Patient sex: M
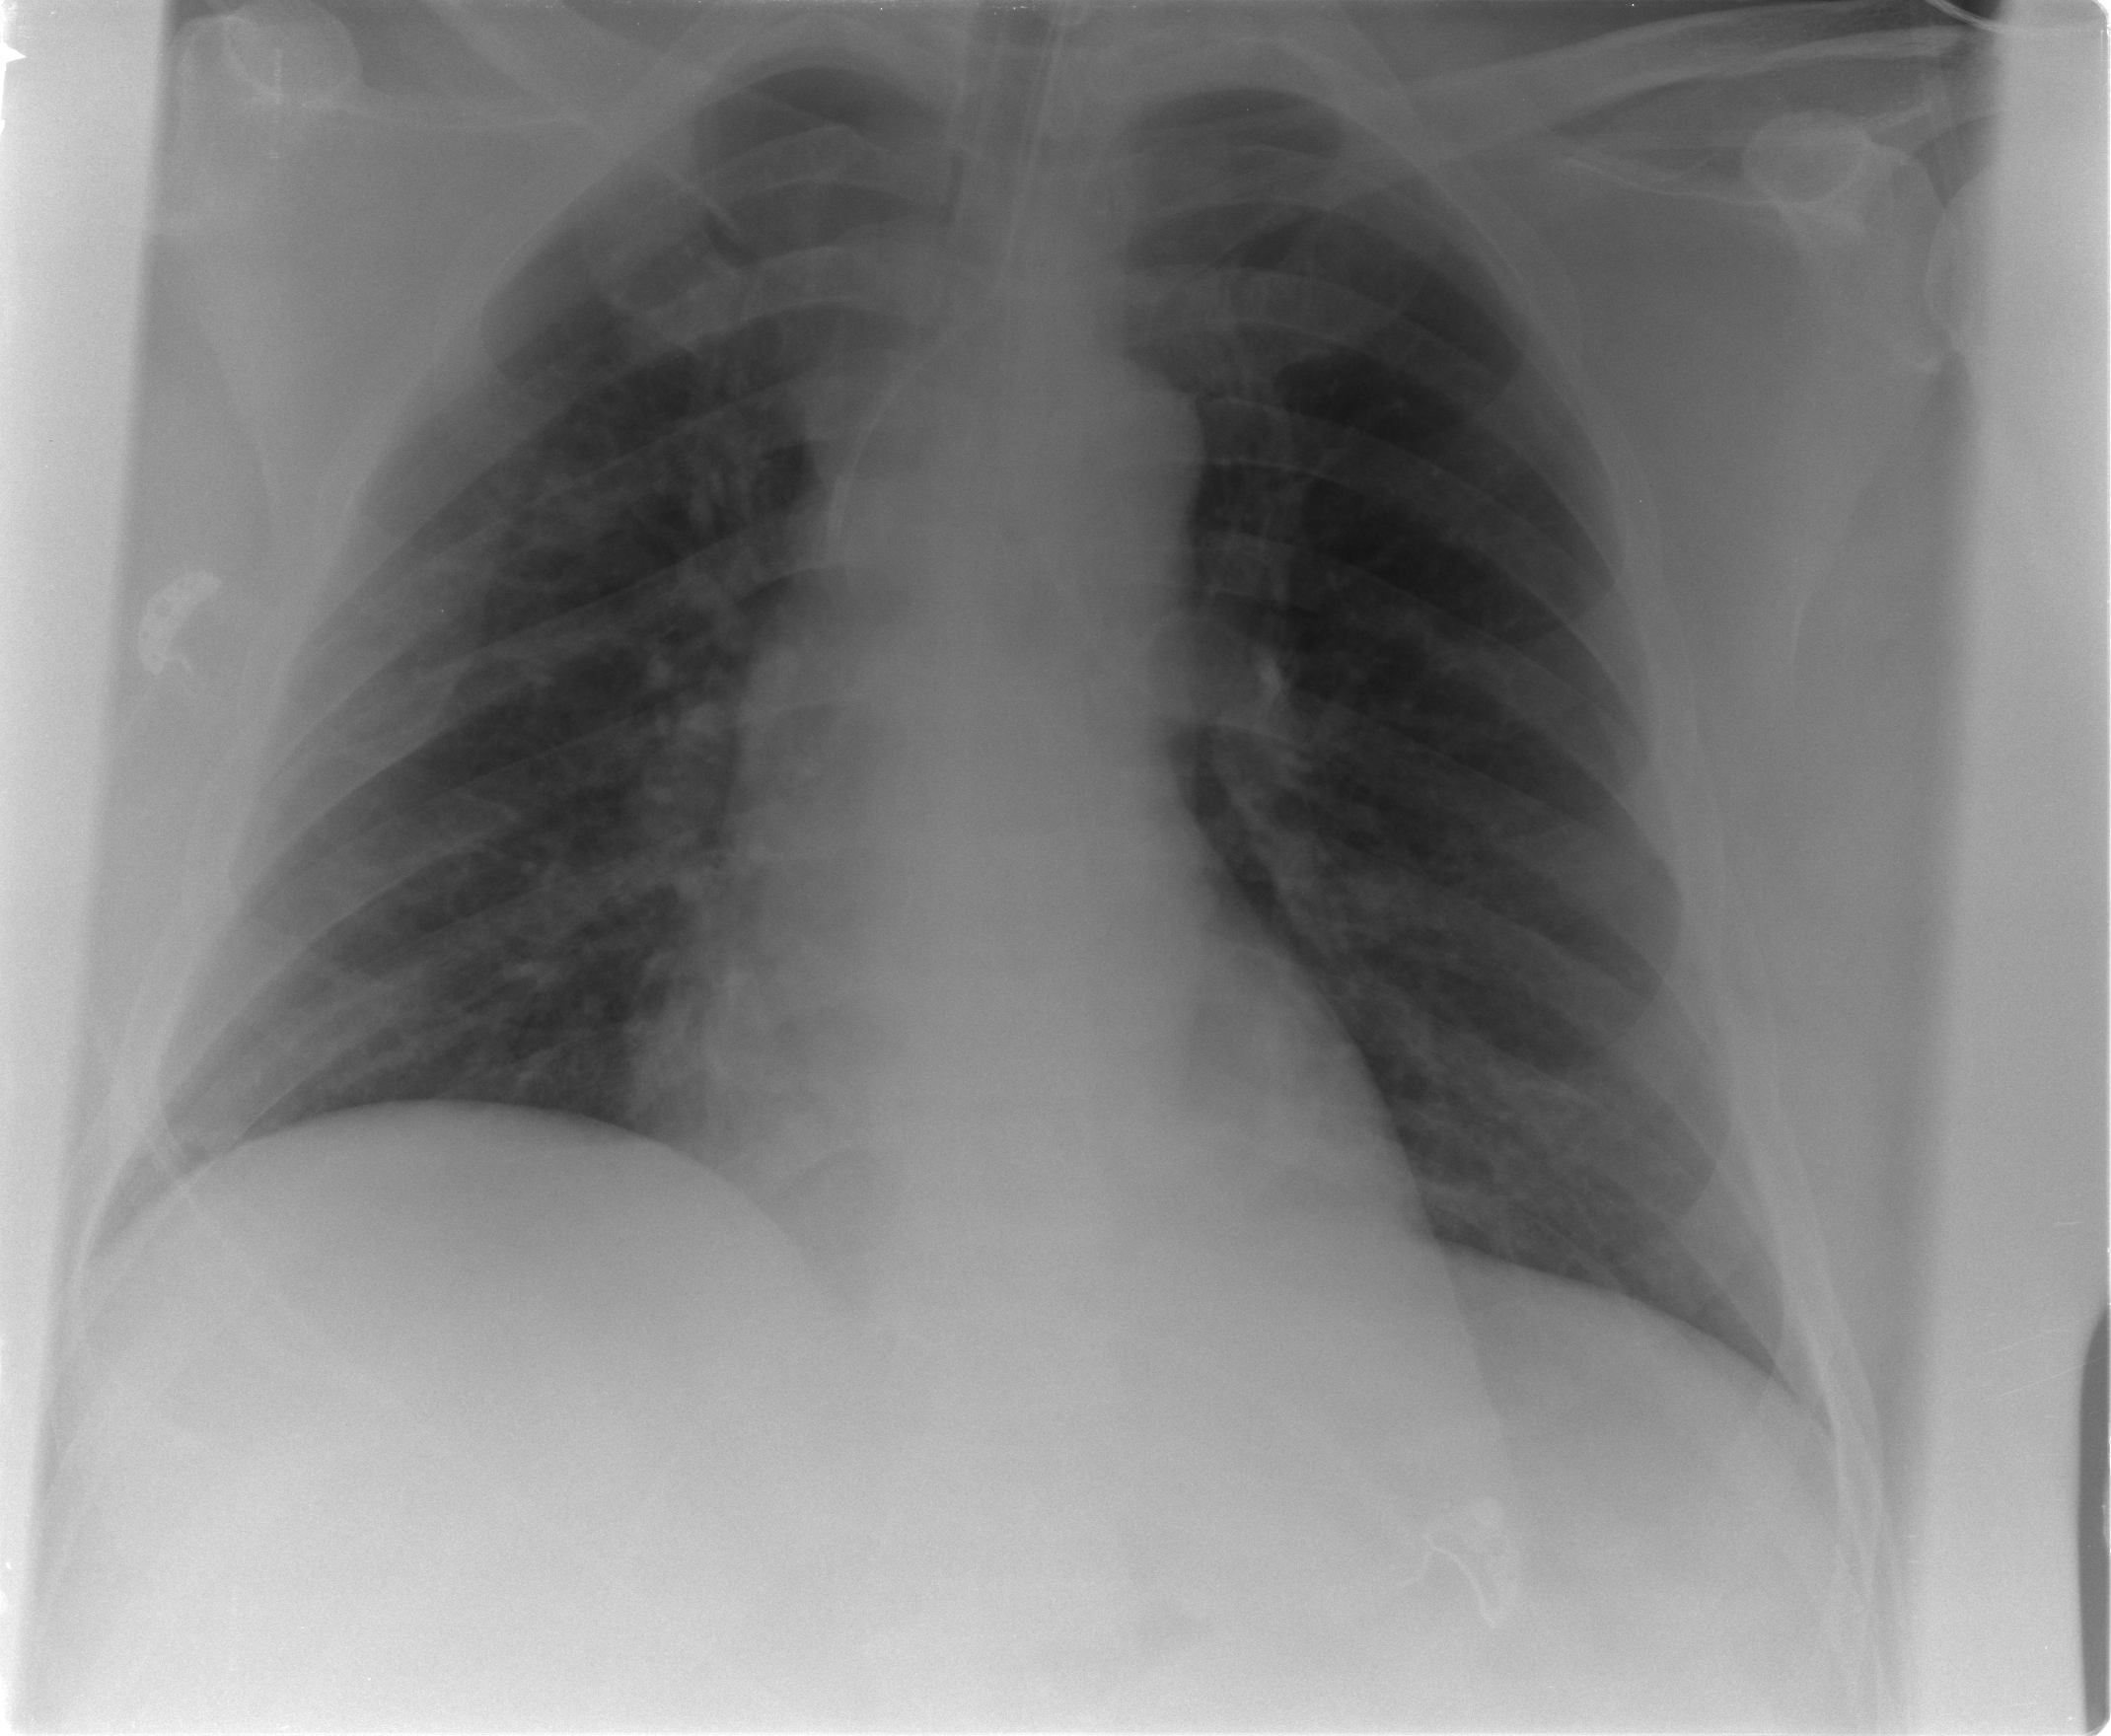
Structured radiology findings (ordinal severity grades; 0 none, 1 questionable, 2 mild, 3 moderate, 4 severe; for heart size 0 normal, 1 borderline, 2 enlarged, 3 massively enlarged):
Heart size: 0
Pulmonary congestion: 2
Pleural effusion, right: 0
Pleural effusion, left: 0
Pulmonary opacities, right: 0
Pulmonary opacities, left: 0
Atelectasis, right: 1
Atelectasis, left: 0